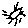
Label: sun